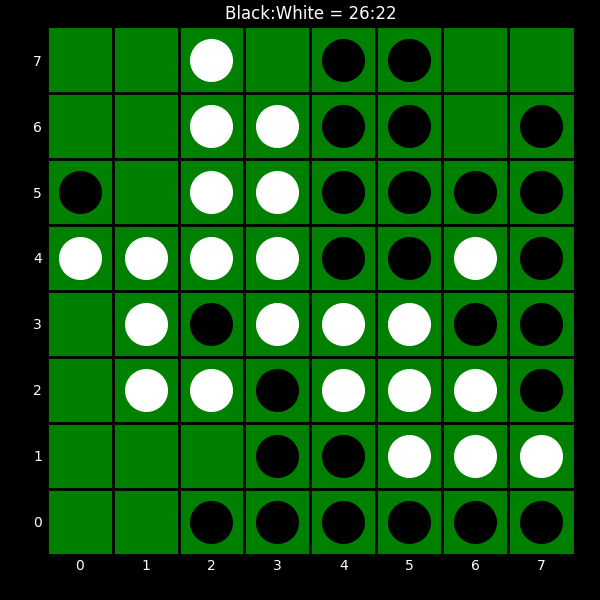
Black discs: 26
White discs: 22